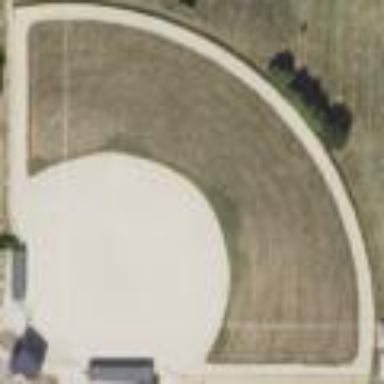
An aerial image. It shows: Baseball pitch for leisure land activities.